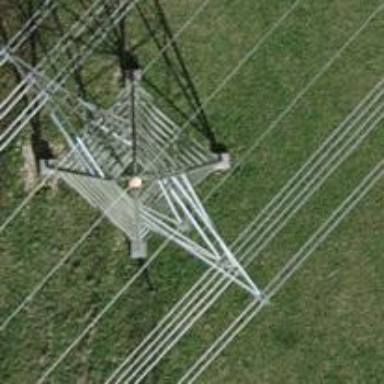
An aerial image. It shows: Power tower.